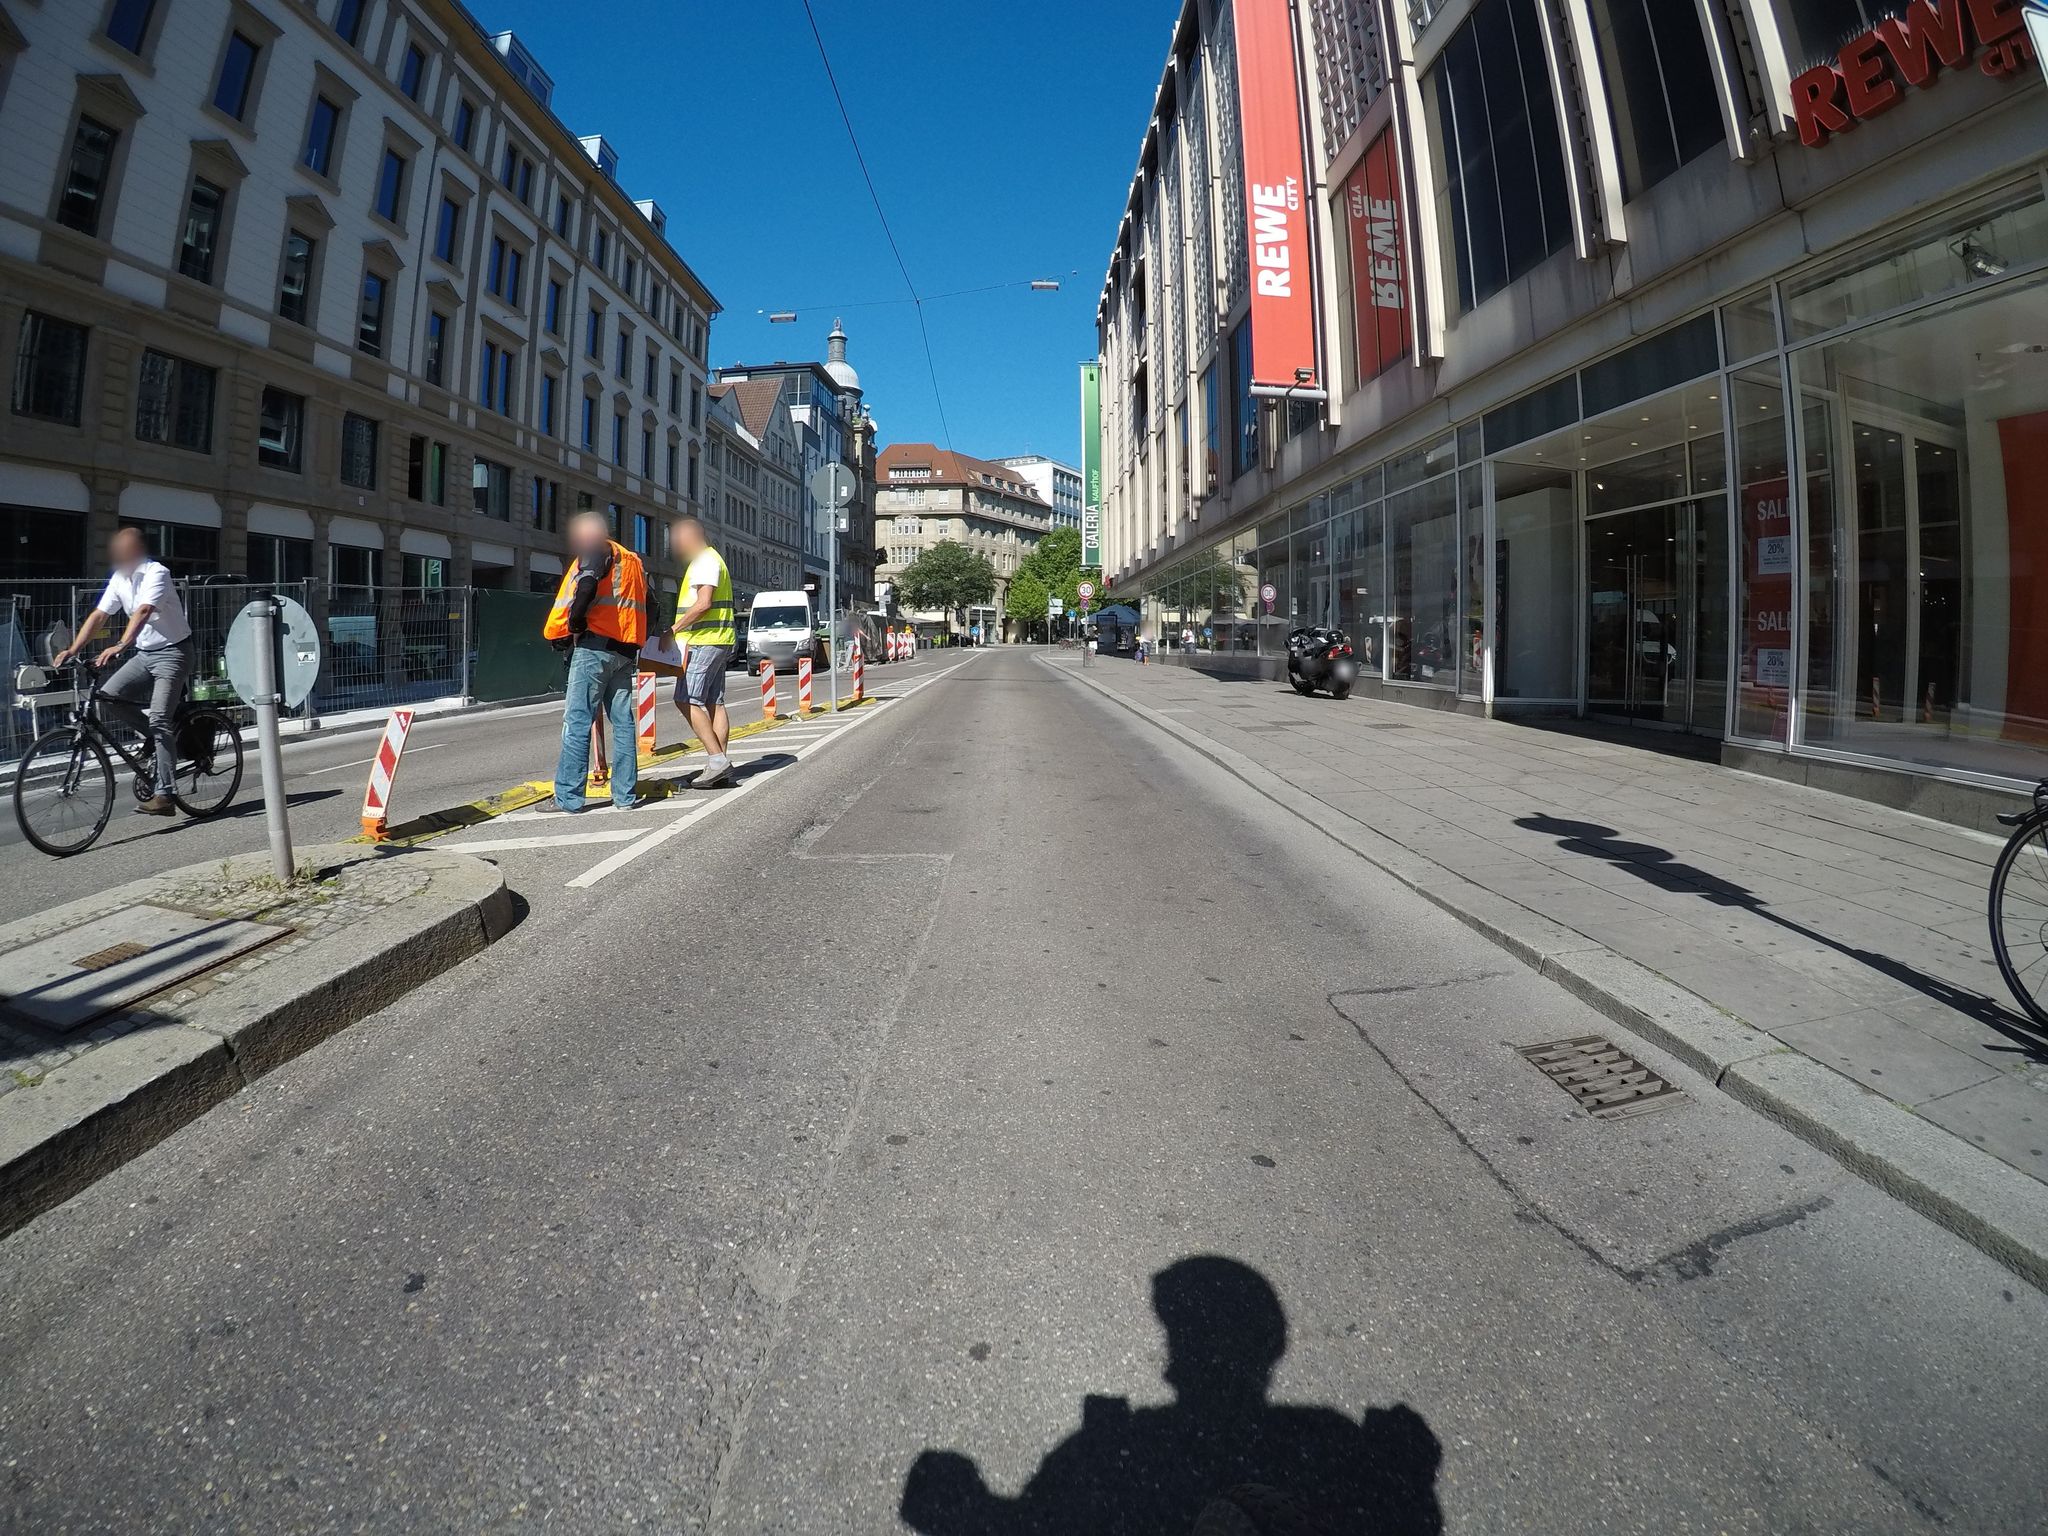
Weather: clear
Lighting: day
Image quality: good
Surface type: driving surface
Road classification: residential
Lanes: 2
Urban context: urban centre
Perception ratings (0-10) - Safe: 4.92, Lively: 7.07, Beautiful: 6.38, Boring: 3.45, Depressing: 0.88, Wealthy: 4.61